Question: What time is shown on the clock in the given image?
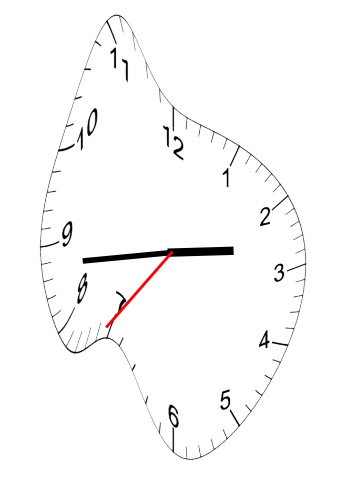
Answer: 02:43:36